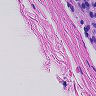
Metastatic tissue present: no